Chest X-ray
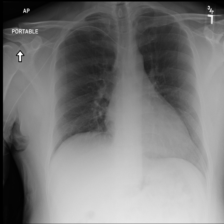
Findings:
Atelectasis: negative
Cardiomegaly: negative
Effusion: negative
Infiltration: negative
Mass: negative
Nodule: negative
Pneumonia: negative
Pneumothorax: negative
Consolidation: negative
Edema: negative
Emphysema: negative
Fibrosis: negative
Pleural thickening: negative
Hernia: negative